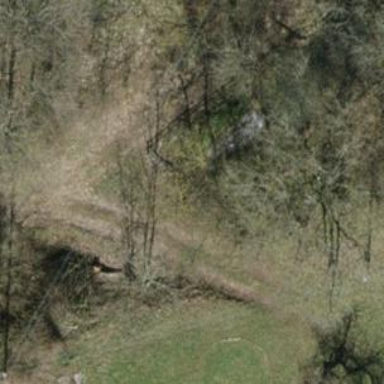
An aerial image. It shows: Path.